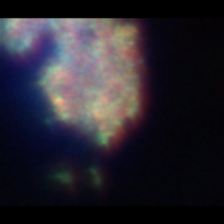
Taxon: Ciliates
Group: Other